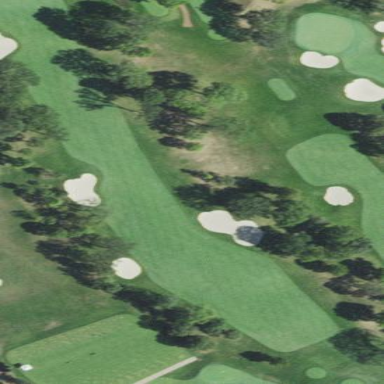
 part of golf course fairway. It is used for the sport of golf."